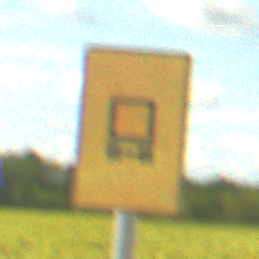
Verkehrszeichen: KennzeichnungspflichtigeFahrzeugeGefaehrlicheGueterOhnePfeilsymbol
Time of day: Midday
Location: Outdoor (RoadRail)
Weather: PartlyCloudy
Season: NotSpecified
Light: Natural